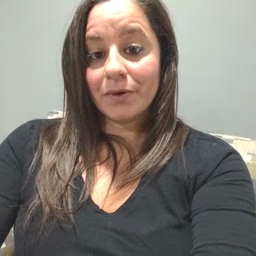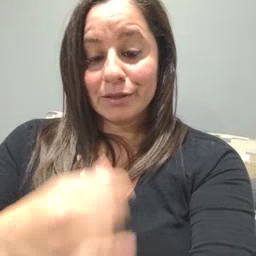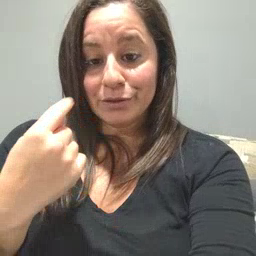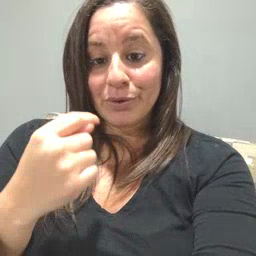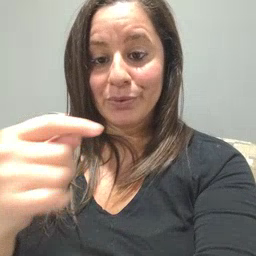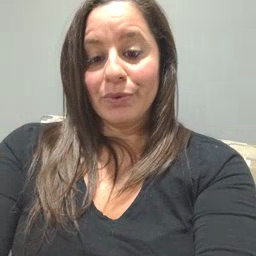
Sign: toy